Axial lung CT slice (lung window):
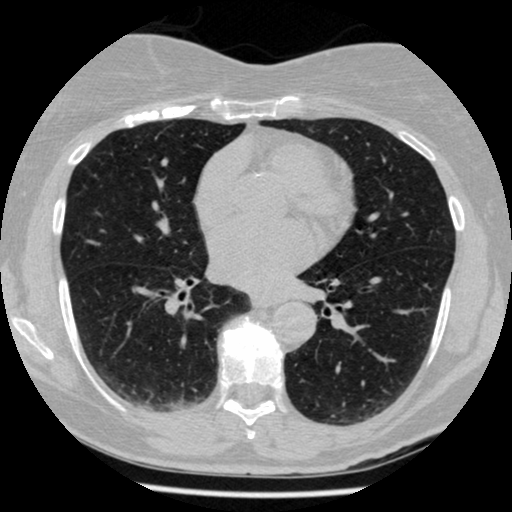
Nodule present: no